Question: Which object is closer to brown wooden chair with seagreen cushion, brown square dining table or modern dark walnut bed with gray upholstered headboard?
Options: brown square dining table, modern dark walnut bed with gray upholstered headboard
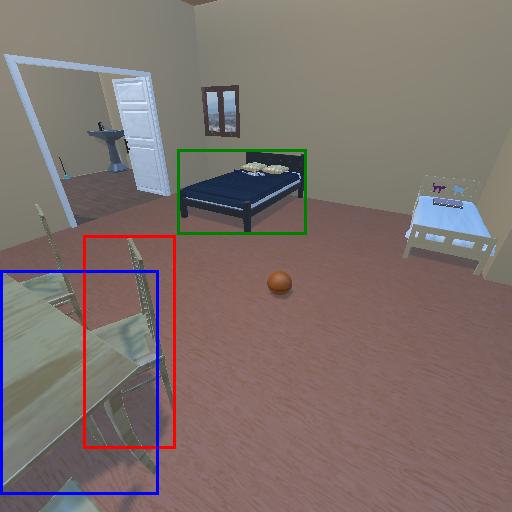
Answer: brown square dining table